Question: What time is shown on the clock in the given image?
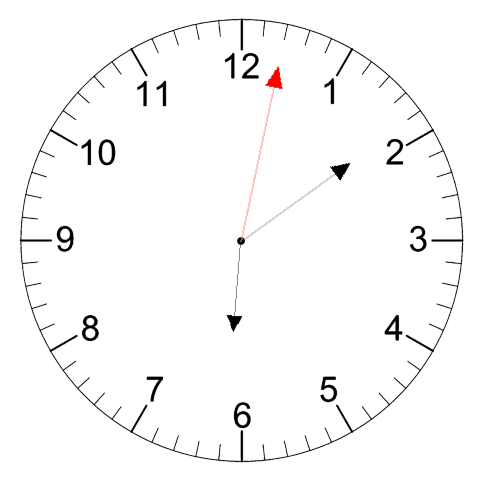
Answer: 06:09:02